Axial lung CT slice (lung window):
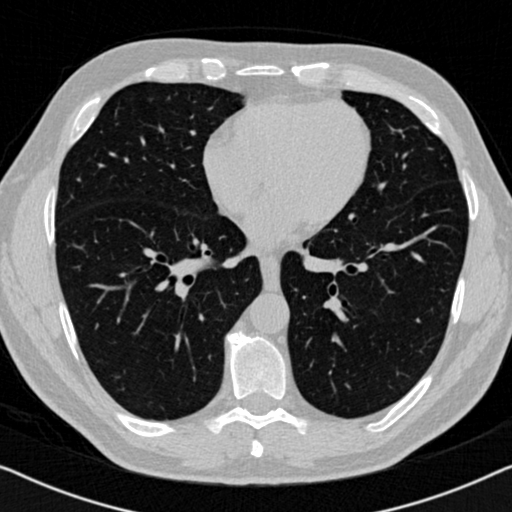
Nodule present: no